Question: I've applied a custom theme to make my tabs and action bar transparent. But when I add the splitActionBarWhenNarrow attribute to the manifest the bottom action bar is no longer transparent. Does anyone know how to make the split action bar maintain the style I applied?
Thanks!

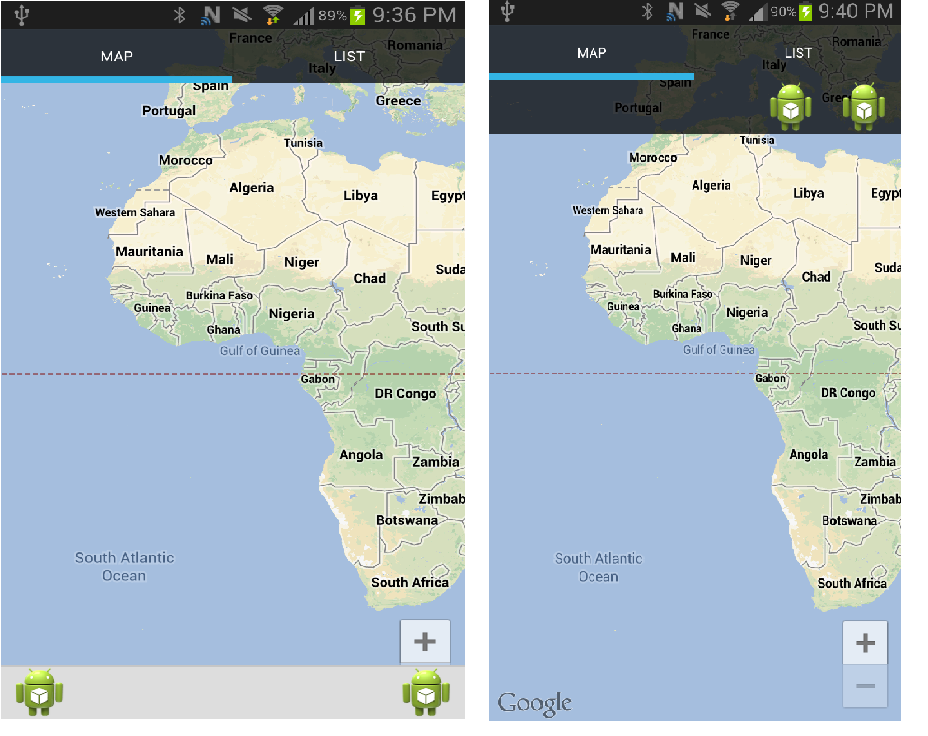
Answer: Have you styled both the regular action bar and the split action bar? The two are actually styled separately.
Regular action bar is styled with 'actionBarStyle' while split action bar is styled with 'actionBarSplitStyle'.